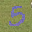
Label: 5